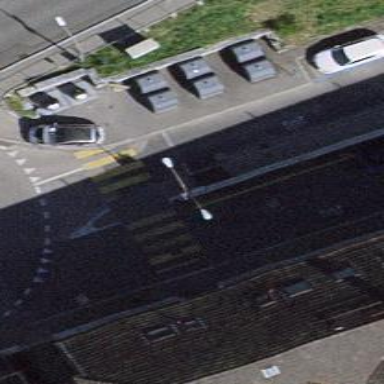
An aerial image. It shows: Uncontrolled road crossing.